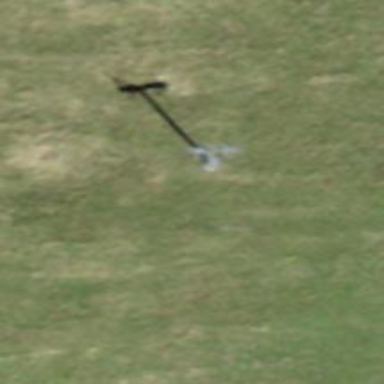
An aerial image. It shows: Pylon for aerialway.